Question: Relatively new to java, took a class in highschool and only took one class in college so far, so forgive me if this is a simple question, but I didn't know how to find an answer online as I don't know how to word the question right for a search. Im trying to fix the spacing in the output of my program. The program uses a bunch of arrays to store information on dogs such as their 'name', 'breed', 'age', etc. and print it all out in a specific format.
Here's how the output should look like:

My output is printed out by calling a method 'printTitle()' to print out a header above the dog's information, and then using a loop to print out every dog's information. Here's the code for 'printTitle()':
'''
void printTitle() {
System.out.print("Happy Pet Discount Shop
Today's List of Available Pet Dogs For Sale"
+ "
==============================================================================================="
+ "
Name breed age in human age Regular price Disc rate On sale price"
+ "
------------------------------------------------------------------------------------------------");
}
'''
Heres the code where I call 'printTitle()' and use the loop to print the dog information. Note: 'printEndOfList()' prints out some stuff after the loop, there isn't a problem with it, but i'll include it anyway. Heres the code for the loop:
'''
dogNames[0].printTitle();
for(int i = 0; i < dogNames.length; i++) {
System.out.println("
" + dogNames[i].getName()
+ " " + dogBreeds[i].getBreed()
+ " " + dogAges[i].getAge()
+ " " + dogAges[i].getAIHY() //get age in human years
+ " " + dogRP[i].getRP() //get regular price of dog
+ " " + dogDp[i].get_dPct() //get discount percentage on price of dog
+ " " + dogRP[i].getRP()*(1 - dogDp[i].get_dPct()/100) + "
"); //final price of the dog
}
dogNames[0].printEndOfList();
'''
As an example i'll do 2 dogs, heres what the output looks like when I run it:
'''
Happy Pet Discount Shop
Today's List of Available Pet Dogs For Sale
===============================================================================================
Name breed age in human age Regular price Disc rate On sale price
------------------------------------------------------------------------------------------------
Balto Siberian Husky 8 52 1300.0 25.0 975.0
Scoopy Great Dane 13 77 1100.0 25.0 825.0
======================== End of List ==============================
Request within for price. Any reasonable offer is considered
We accept cash & credit card no American Express
'''
So the code works, but how can I get each dogs information to line up under the heading? All the dog names should line up under 'Name', all the dog breed under 'breed', and so on. How do I do this for all dogs? The dogs and their info are being input by the user, so depending on how long or short the names and other info they input are, the spacing looks different. How do I consistently have it line up under the heading?
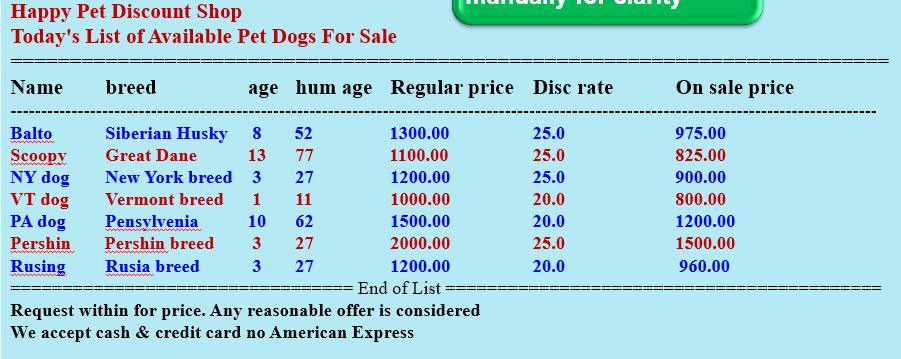
Answer: Look at using System.out.printf
<URL>
You would first have to figure out the width of each column, then you can print out each row like this:
'''
System.out.printf("%-10s %-10s %-10s
", dogNames[i].getName(), dogBreeds[i].getBreed(), dogAges[i].getAge());
'''
In this example, each column is 10 spaces.